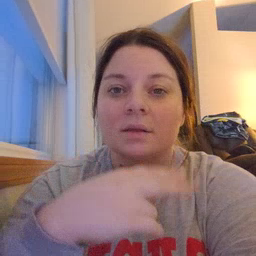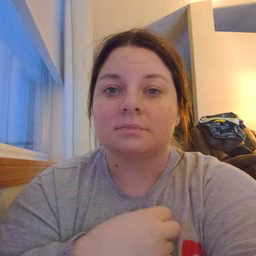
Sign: cut